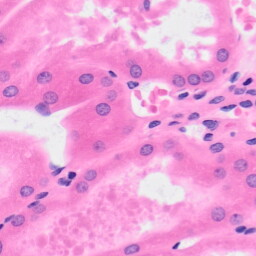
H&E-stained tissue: Kidney